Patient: sex M, age 83
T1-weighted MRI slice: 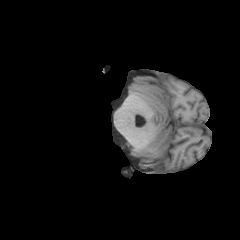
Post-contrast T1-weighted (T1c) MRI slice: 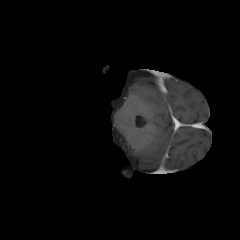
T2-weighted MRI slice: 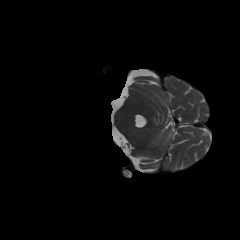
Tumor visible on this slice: no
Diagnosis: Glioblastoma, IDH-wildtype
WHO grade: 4